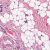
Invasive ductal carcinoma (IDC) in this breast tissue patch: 1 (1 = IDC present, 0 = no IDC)